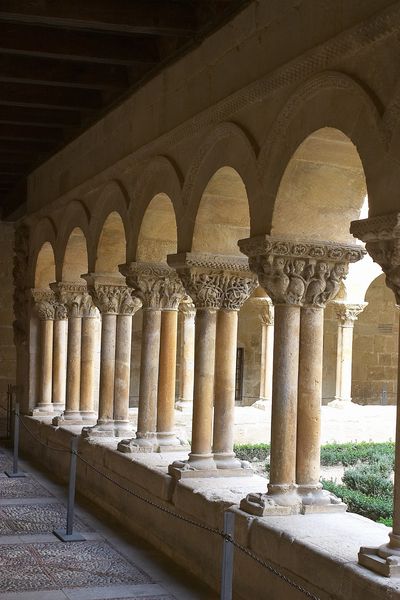
Titel: S. Domingo de Silos
Standort: Burgos (EU - E)
Schlagwörter: schatten, licht, säule, säulen, zaun, alt, stein, busch, büsche, boden, garten, relief, bogen, hecke, hof, ornamente, kordel, foto, bögen, gang, flur, kapitelle, kapitell, steinboden, absperrung, gepflastert, korridor, absperrun